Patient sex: M
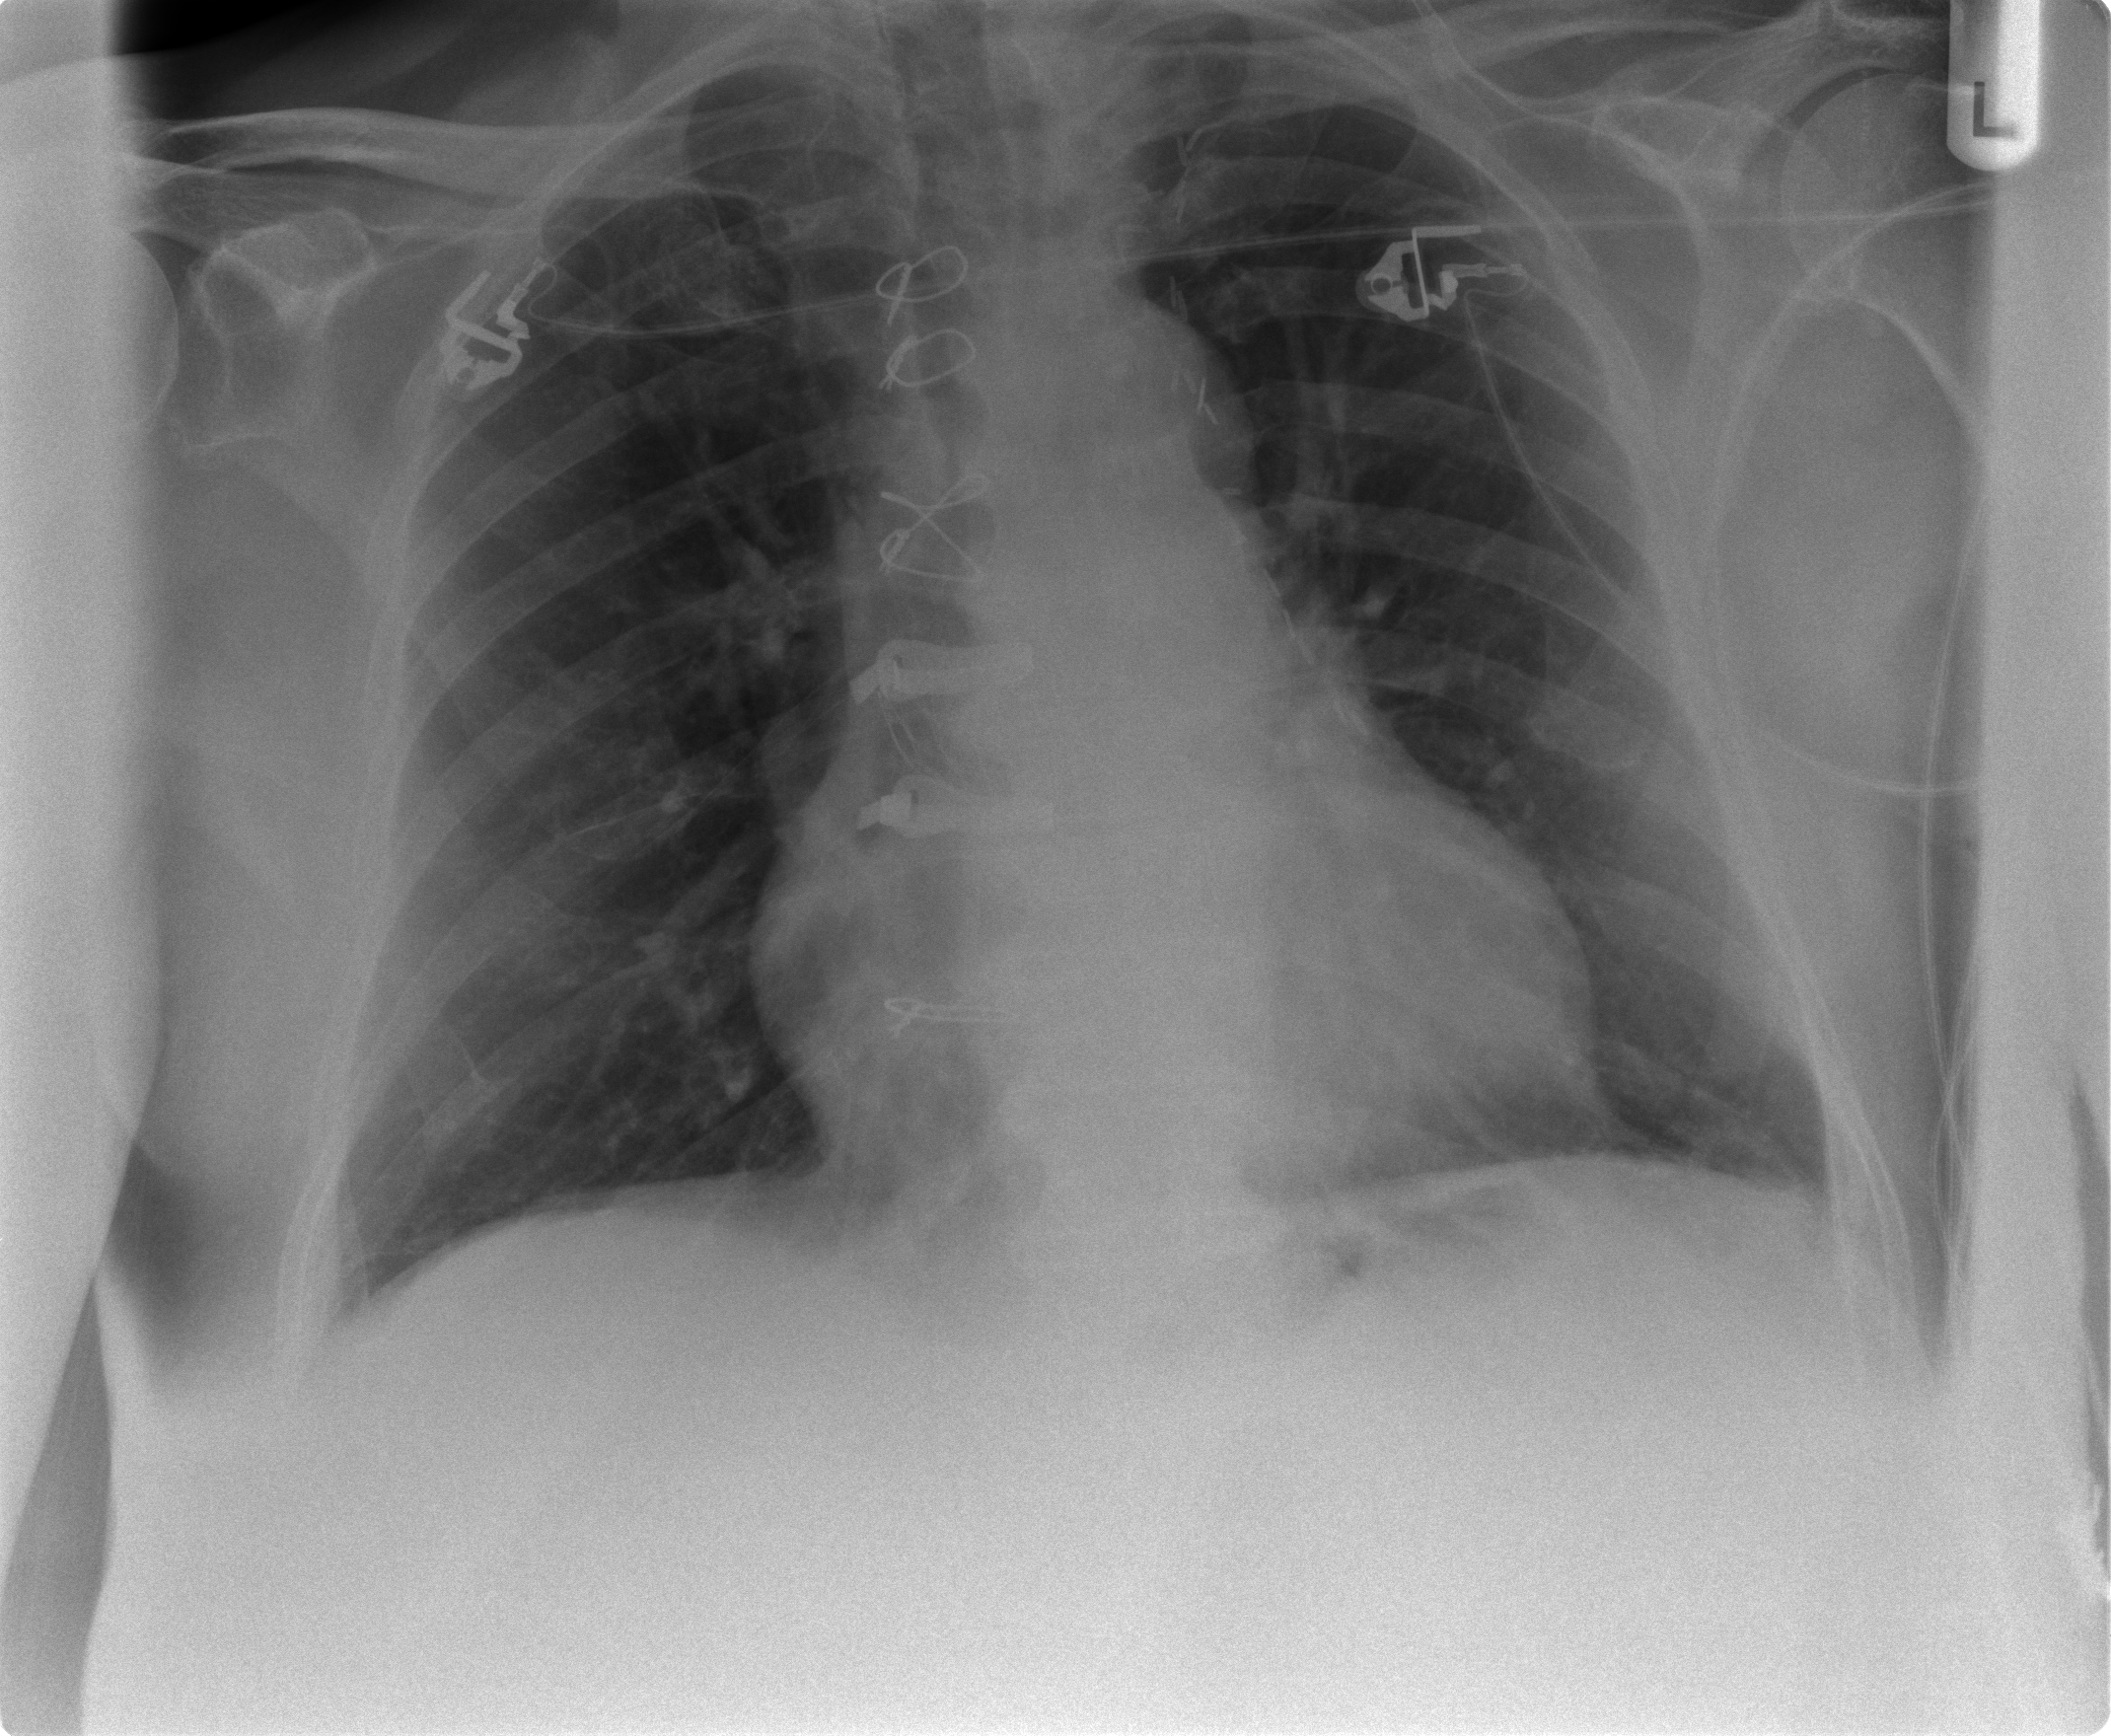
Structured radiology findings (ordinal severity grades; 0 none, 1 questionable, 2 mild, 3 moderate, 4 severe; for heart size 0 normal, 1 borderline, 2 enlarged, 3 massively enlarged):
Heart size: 0
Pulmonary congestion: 0
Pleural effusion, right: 0
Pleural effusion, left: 1
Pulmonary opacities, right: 0
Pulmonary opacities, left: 0
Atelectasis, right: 0
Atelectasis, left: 1